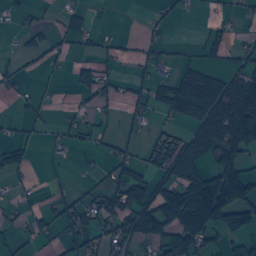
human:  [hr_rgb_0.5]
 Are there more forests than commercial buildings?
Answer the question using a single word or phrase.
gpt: yes

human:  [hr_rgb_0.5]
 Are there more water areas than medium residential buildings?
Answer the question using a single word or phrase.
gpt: yes

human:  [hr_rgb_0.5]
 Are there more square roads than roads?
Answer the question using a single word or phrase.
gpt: no

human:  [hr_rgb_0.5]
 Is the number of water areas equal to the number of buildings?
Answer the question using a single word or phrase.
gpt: no

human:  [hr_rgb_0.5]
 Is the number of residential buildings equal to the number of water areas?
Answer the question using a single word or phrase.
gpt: no

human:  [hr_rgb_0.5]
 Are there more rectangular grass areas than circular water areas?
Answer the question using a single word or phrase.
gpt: yes

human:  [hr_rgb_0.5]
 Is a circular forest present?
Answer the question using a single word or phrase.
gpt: yes

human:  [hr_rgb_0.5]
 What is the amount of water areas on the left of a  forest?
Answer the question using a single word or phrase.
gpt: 27

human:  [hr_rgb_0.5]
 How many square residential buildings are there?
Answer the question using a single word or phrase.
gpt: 5

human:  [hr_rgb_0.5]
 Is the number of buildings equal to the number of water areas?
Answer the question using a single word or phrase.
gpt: no

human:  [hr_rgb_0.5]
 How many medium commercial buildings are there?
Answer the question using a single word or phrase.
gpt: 0

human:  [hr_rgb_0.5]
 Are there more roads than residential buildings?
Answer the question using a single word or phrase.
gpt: no

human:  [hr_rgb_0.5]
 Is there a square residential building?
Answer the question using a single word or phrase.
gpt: yes

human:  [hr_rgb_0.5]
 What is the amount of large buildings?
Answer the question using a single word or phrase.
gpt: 0

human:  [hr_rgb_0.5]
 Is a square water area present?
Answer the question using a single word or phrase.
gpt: yes

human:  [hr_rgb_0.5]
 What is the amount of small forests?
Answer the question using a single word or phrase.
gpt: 66

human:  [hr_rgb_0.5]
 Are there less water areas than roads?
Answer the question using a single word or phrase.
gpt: yes

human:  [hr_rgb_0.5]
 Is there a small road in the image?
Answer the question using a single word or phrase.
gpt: yes

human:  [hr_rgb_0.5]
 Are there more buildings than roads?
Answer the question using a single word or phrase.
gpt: yes

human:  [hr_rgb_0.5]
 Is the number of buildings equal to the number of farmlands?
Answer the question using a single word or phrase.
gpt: no

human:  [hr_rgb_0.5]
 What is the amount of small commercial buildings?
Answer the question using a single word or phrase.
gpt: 0

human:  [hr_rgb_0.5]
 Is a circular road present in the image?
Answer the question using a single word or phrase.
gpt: no

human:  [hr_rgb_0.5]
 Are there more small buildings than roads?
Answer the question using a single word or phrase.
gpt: yes

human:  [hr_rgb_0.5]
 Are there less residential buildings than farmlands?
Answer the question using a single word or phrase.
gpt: no

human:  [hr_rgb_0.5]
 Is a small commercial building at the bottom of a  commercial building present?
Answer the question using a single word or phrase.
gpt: no

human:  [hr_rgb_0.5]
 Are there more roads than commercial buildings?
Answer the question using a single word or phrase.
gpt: yes

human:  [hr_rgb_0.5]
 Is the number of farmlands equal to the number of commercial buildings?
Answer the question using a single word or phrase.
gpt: no

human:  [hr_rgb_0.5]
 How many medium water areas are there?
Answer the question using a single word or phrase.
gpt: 4

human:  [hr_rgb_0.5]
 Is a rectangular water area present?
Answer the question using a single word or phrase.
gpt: yes

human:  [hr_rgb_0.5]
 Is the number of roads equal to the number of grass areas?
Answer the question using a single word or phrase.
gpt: no

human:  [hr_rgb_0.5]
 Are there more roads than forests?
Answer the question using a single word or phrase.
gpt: no

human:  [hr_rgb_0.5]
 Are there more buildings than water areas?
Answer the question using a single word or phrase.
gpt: yes

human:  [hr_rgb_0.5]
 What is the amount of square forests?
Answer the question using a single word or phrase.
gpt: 2

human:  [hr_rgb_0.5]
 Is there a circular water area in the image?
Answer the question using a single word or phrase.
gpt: yes

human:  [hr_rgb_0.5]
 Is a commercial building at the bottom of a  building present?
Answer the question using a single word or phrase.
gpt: no

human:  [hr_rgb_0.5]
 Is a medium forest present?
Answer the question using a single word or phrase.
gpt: yes